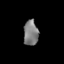
Tissue: lung
Cell type: T cells
Senescence score: 0.2326
Nuclear area (px): 360
Mean DAPI intensity: 125.933